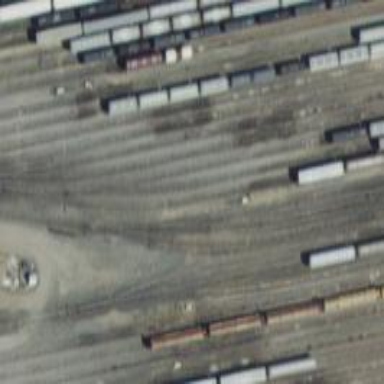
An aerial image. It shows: Railway yard.